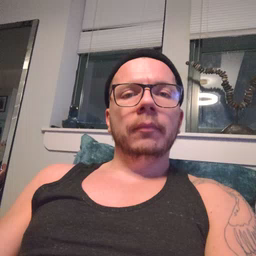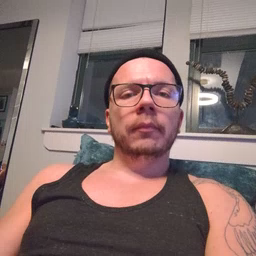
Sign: cowboy